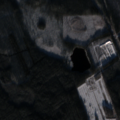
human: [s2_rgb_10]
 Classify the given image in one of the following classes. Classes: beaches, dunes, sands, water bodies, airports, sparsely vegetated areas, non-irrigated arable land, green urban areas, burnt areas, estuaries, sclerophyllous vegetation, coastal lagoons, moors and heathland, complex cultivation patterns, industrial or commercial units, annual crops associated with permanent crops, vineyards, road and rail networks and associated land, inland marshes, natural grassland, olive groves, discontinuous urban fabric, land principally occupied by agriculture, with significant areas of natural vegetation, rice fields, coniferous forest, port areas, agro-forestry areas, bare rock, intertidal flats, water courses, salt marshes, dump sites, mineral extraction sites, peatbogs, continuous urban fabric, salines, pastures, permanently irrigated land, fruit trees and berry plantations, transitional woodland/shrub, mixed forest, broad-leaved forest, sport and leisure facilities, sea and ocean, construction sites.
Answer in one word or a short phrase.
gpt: coniferous forest, mixed forest, transitional woodland/shrub, peatbogs